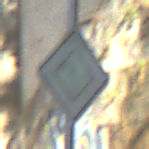
Verkehrszeichen: Vorfahrtsstrasse
Umgebung: Outdoor, Urban
Tageszeit: Midday
Wetter: Clear
Licht: Natural
Jahreszeit: NotSpecified
Kontrast: LowContrast